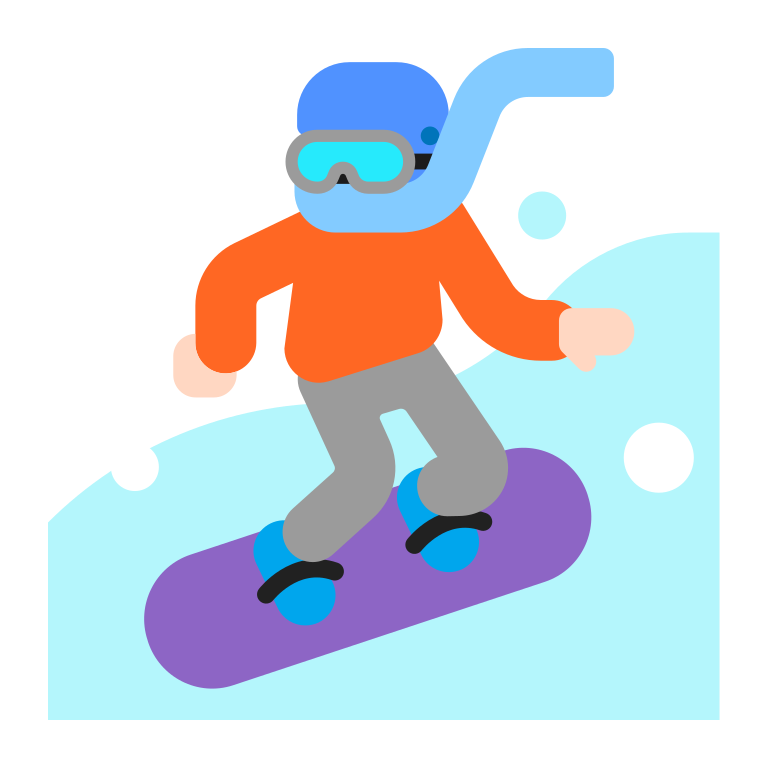
snowboarder flat light